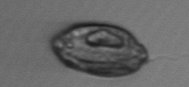
Label: Katodinium_or_Torodinium